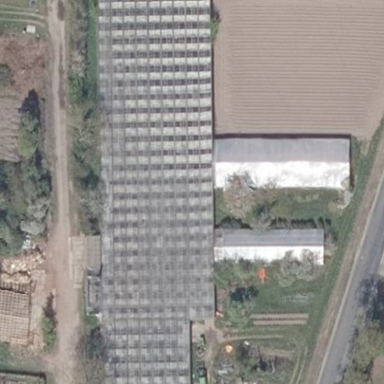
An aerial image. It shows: Greenhouse.